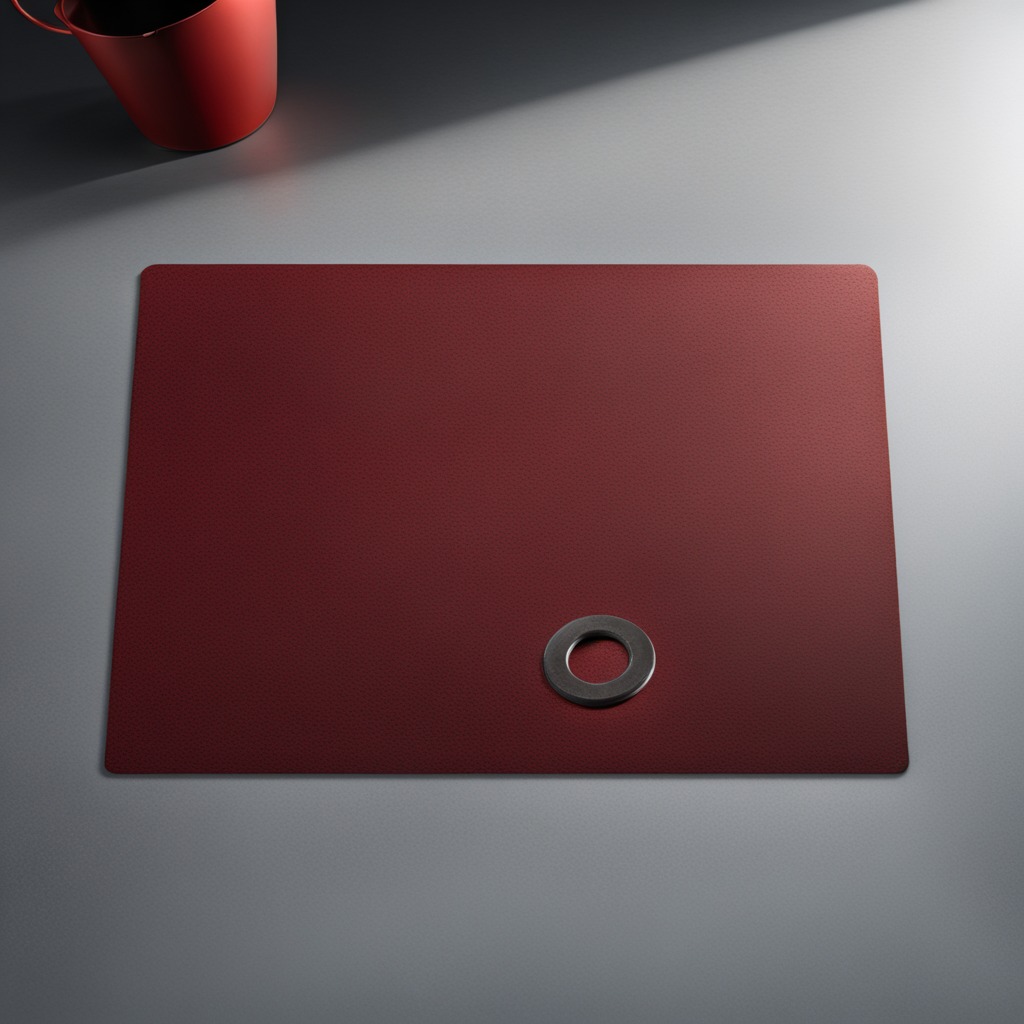
A flat metal washer is lying on the granite tabletop.